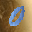
Label: 0